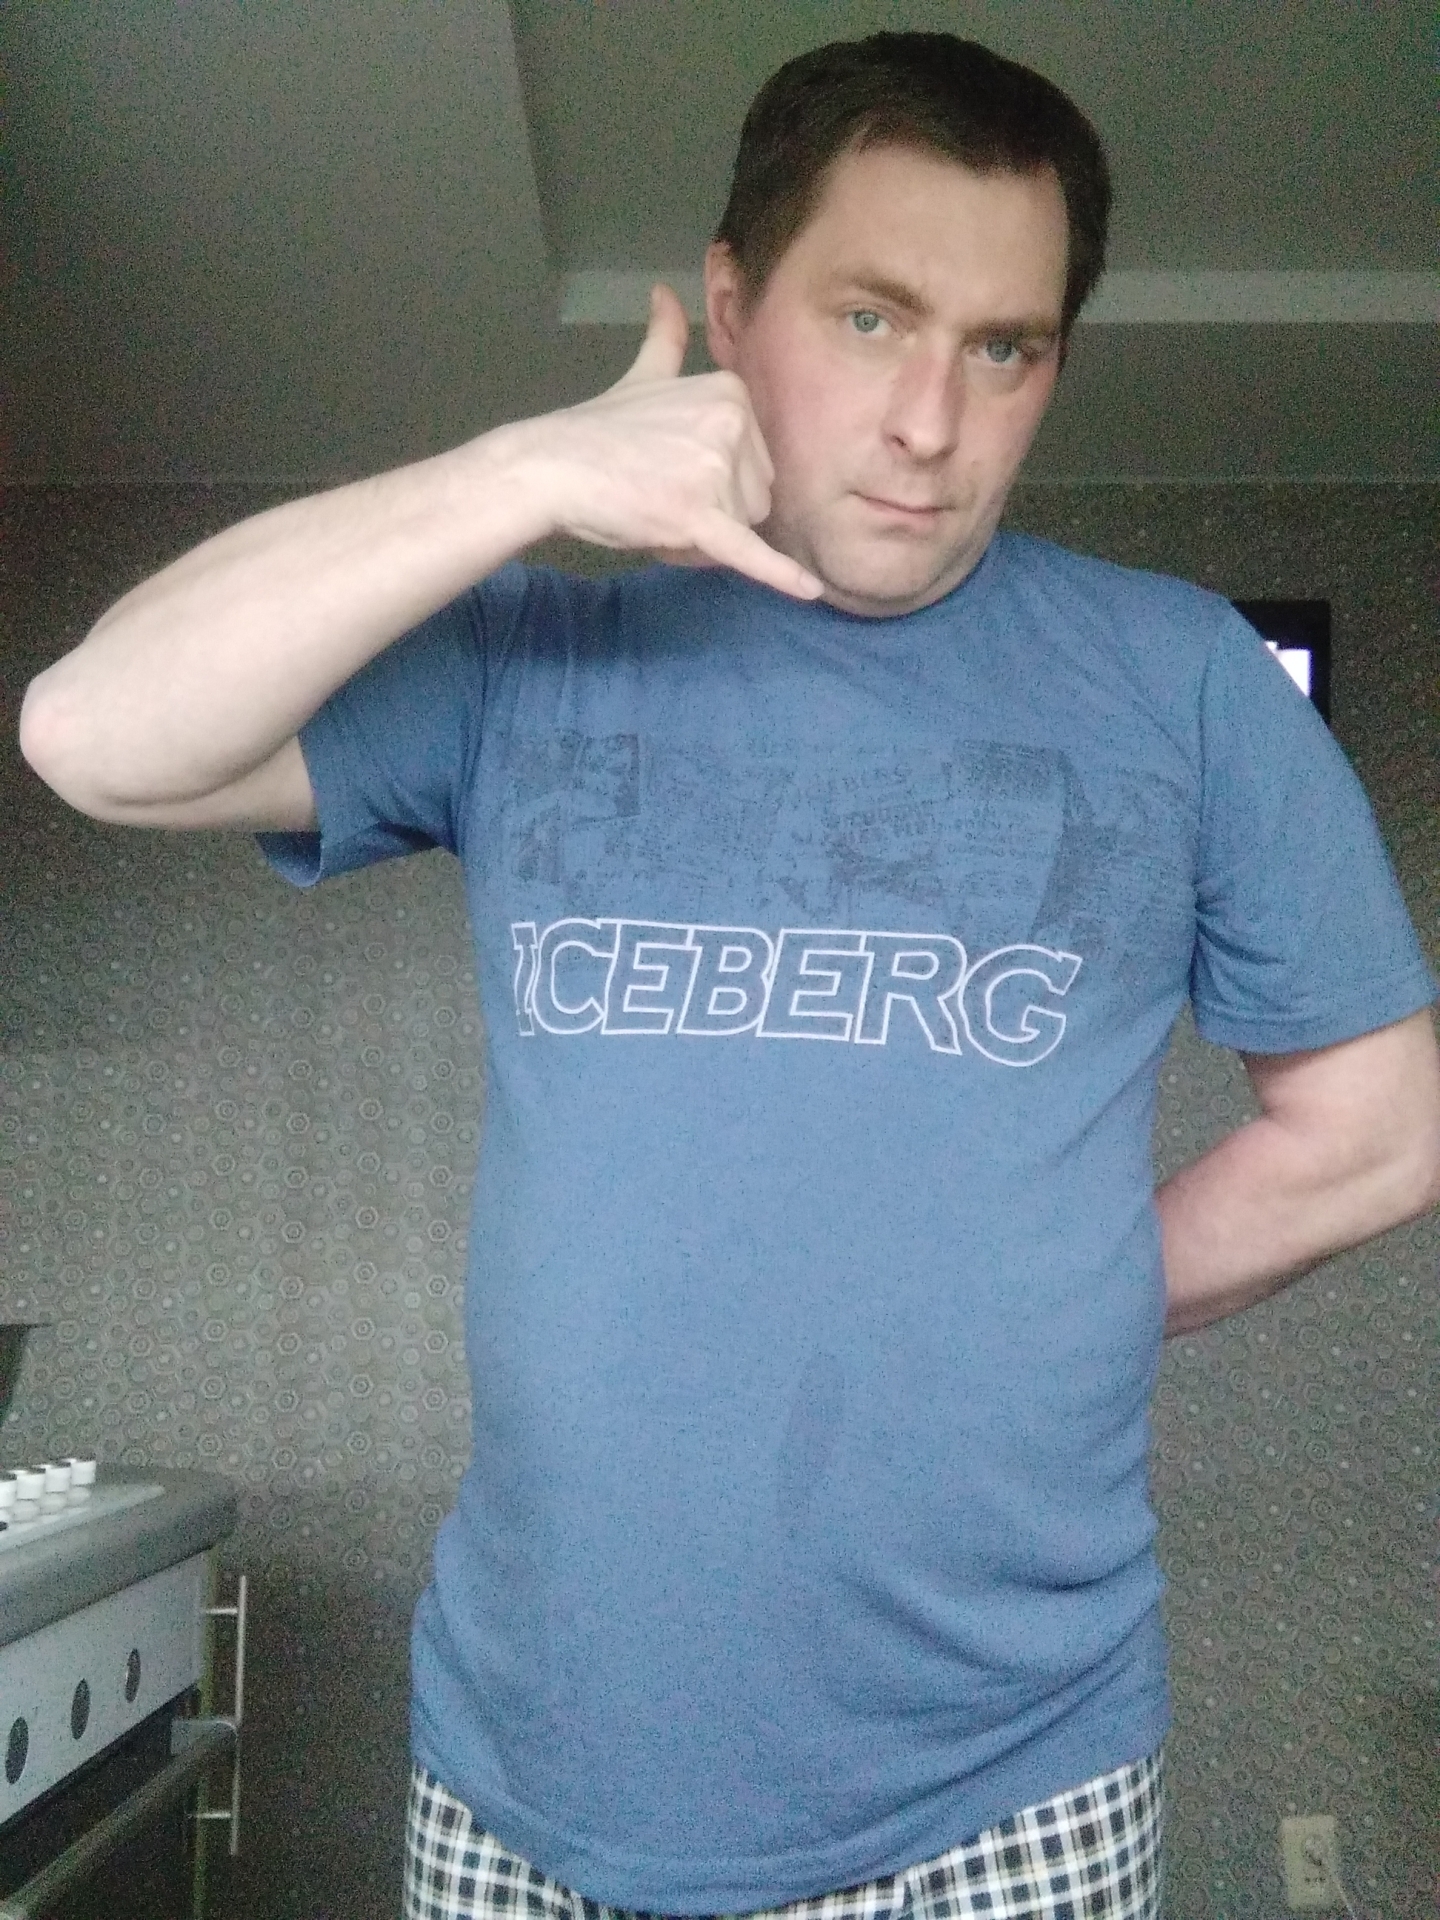
Label: noise